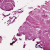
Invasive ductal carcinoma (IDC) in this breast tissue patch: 0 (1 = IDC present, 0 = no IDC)